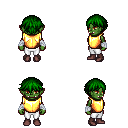
a pixel art fantasy rpg character, female body template, orc, green skin, gold chest armor, white pants, green short bangs hairstyle, white cloth bandages, maroon shoes, four views (front, back, left, right), 2x2 character sprite sheet, small pixel art, hard edges, no anti-aliasing